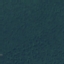
Land use / land cover: Forest